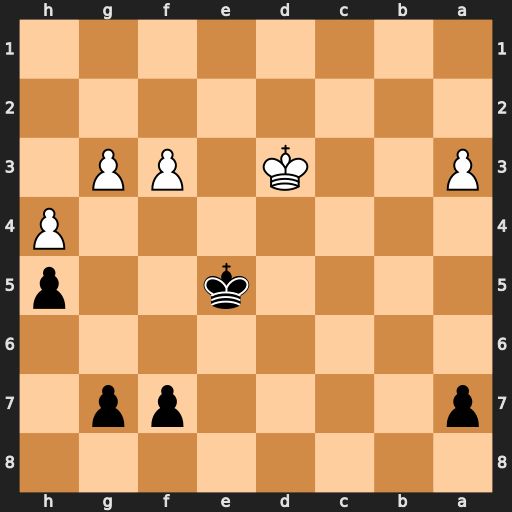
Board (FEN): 8/p4pp1/8/4k2p/7P/P2K1PP1/8/8
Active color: b
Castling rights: -
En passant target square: -
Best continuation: f5 Ke3 a6